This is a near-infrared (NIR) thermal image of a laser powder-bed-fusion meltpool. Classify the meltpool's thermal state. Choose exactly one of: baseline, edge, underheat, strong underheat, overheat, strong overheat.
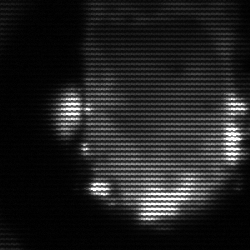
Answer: baseline